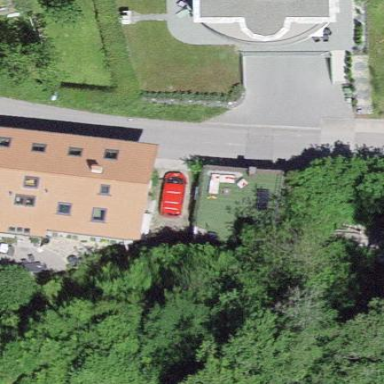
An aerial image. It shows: Residential building.